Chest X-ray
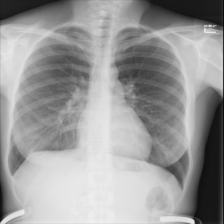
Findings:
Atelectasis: negative
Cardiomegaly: negative
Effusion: negative
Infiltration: negative
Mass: negative
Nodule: negative
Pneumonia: negative
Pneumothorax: negative
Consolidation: negative
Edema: negative
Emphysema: negative
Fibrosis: negative
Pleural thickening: negative
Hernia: negative